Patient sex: M
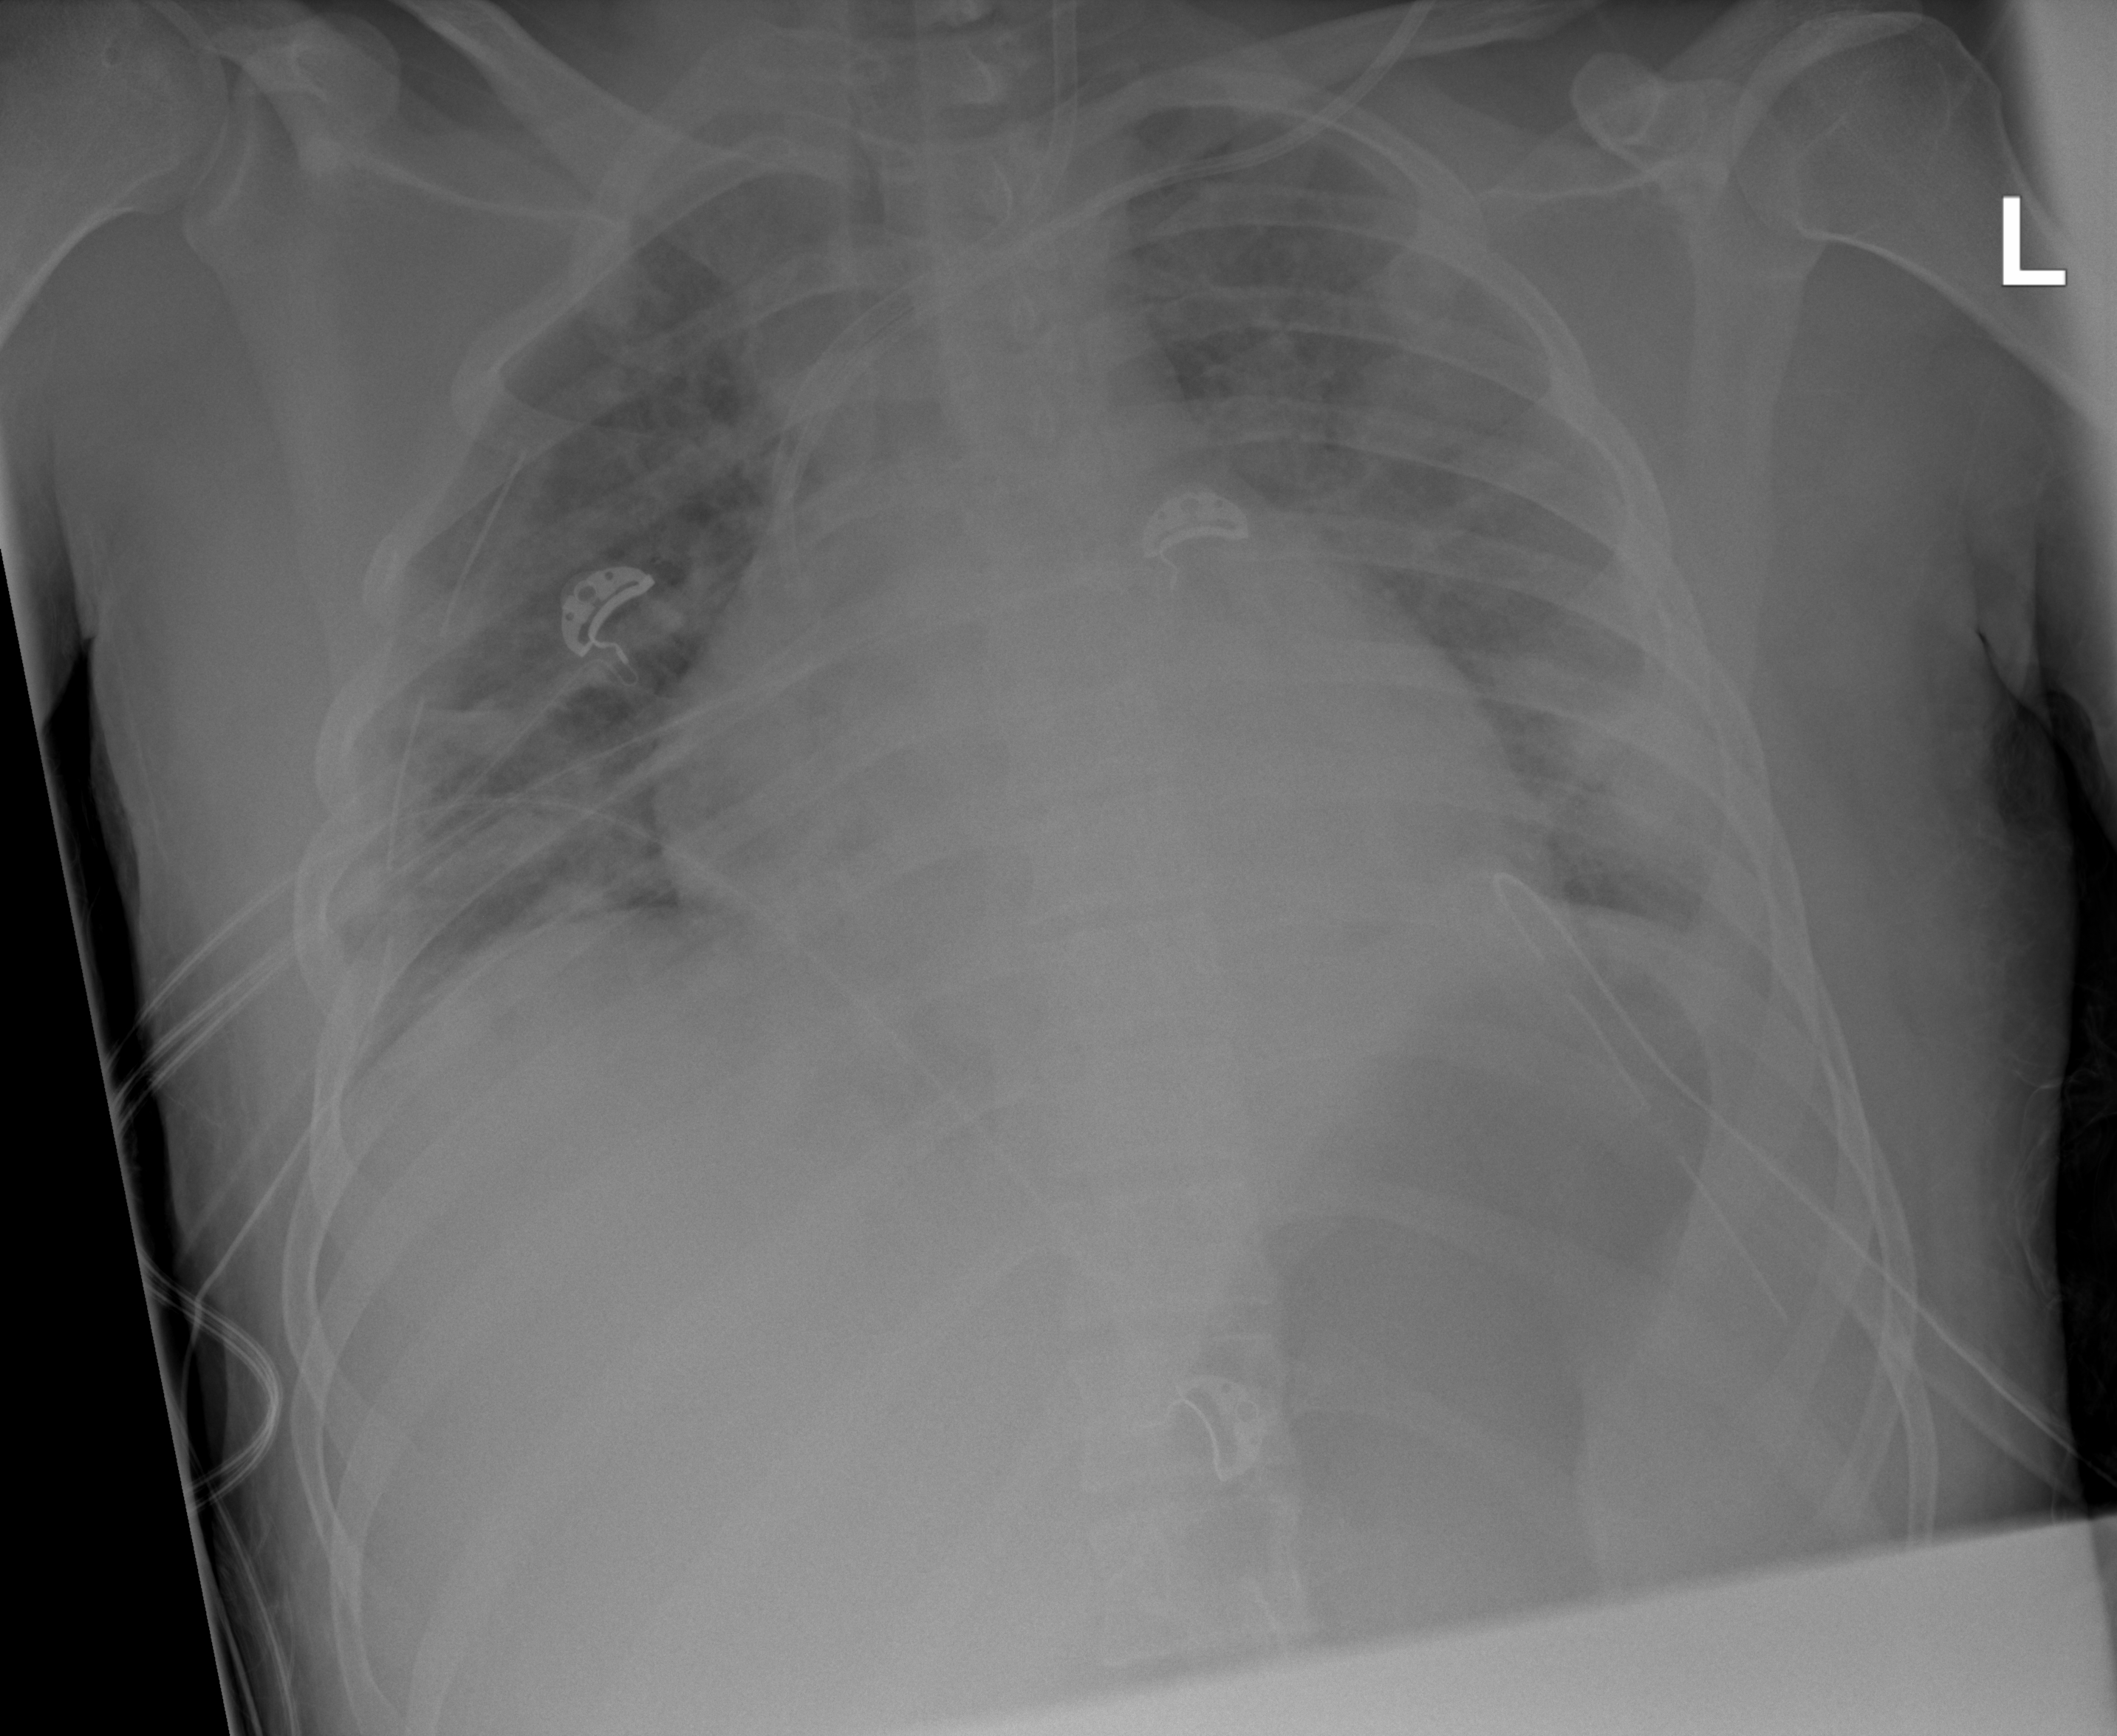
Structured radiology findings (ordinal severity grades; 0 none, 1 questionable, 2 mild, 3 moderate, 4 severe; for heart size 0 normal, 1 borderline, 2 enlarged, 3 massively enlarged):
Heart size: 2
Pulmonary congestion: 2
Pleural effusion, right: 1
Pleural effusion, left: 3
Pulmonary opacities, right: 3
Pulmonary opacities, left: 3
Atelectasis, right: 2
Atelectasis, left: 2